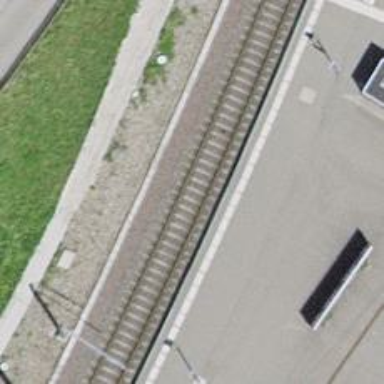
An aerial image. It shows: Single-track electrified railway with contact line.